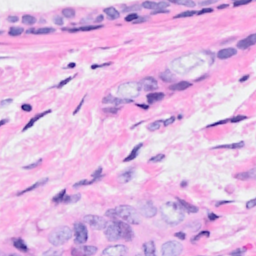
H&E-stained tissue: Breast